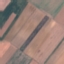
Label: AnnualCrop